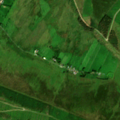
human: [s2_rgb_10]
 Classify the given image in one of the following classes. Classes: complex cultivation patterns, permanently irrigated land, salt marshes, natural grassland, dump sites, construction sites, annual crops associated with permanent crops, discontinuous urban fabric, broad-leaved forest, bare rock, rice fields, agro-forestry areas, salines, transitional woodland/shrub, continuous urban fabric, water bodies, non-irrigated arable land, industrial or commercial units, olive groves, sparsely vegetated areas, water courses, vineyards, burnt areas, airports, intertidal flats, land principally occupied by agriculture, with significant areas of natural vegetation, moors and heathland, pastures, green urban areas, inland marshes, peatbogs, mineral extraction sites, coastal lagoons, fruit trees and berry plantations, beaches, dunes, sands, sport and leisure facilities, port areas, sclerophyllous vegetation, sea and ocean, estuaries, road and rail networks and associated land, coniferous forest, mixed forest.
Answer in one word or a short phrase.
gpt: land principally occupied by agriculture, with significant areas of natural vegetation, coniferous forest, moors and heathland, transitional woodland/shrub